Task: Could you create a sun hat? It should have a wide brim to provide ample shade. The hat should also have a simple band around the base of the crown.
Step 92:
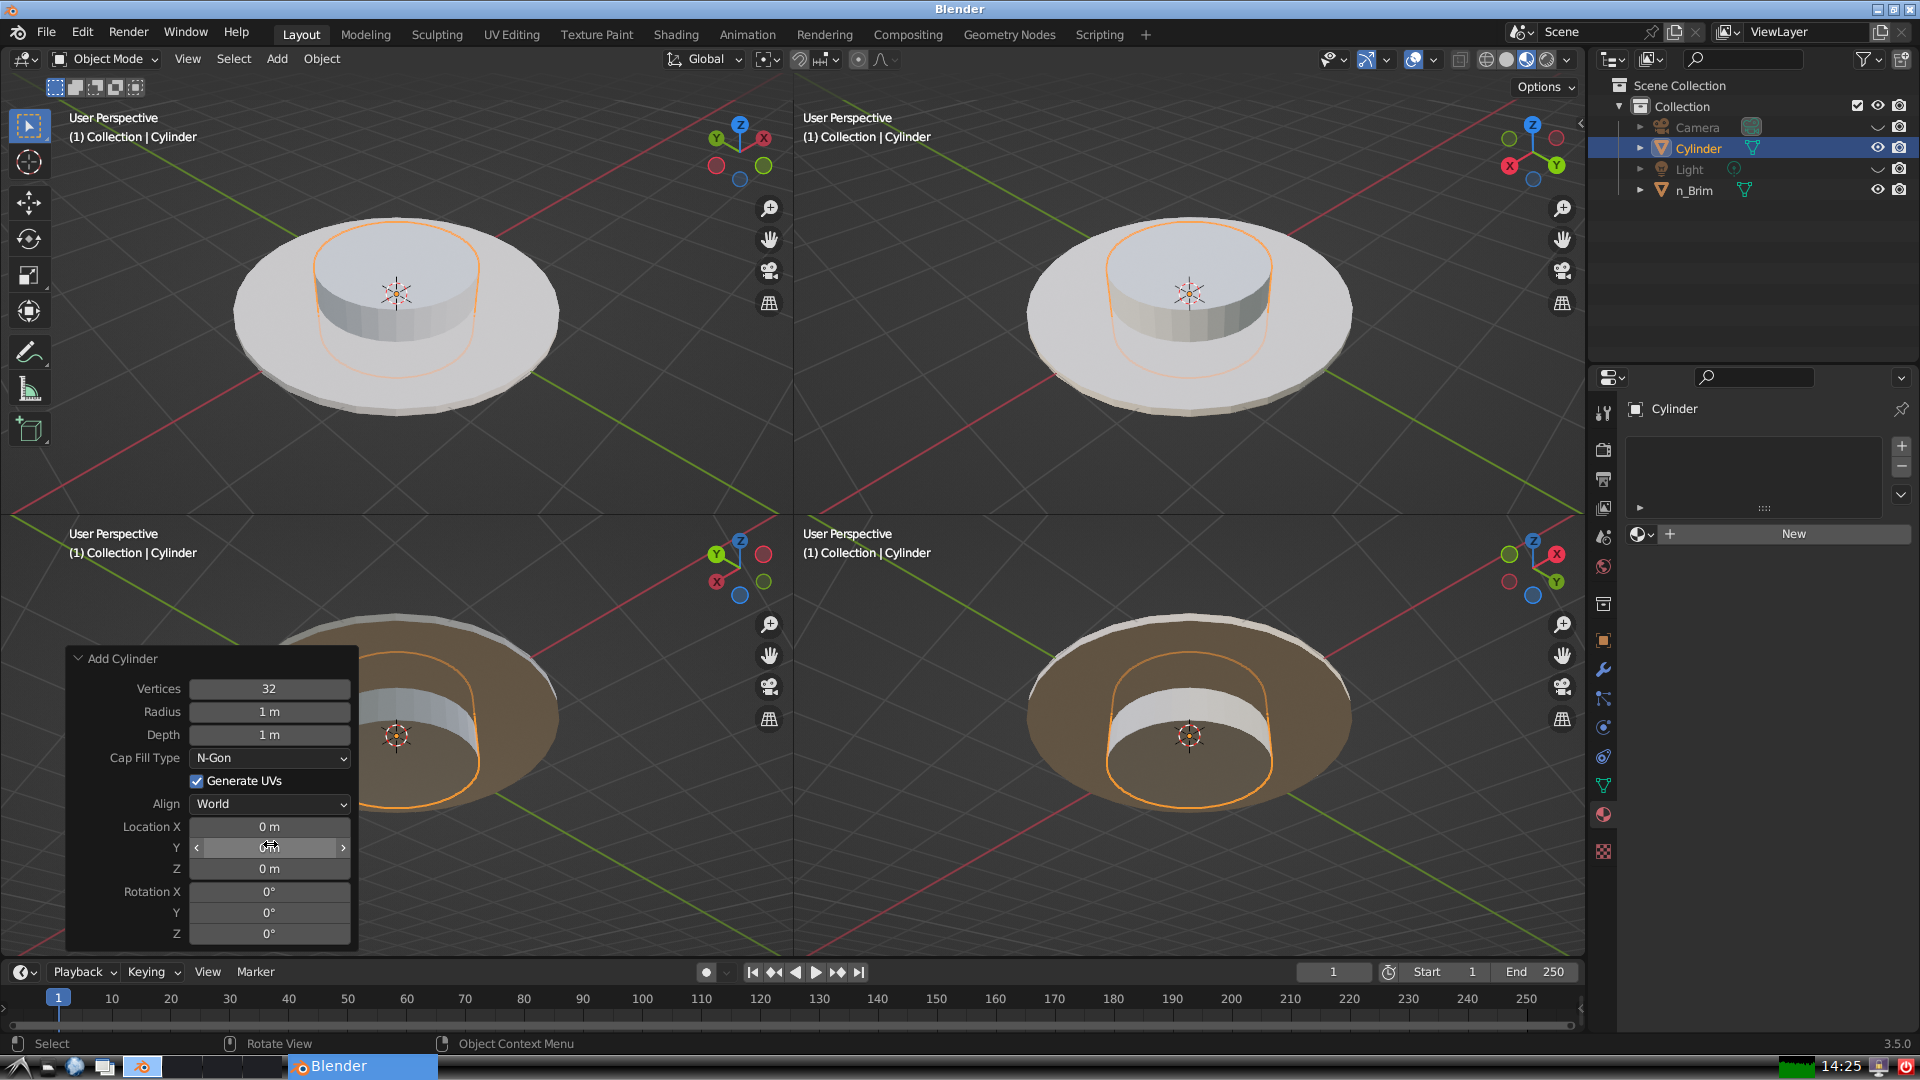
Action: click: no